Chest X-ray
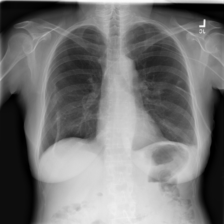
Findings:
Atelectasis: positive
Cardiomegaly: negative
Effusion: negative
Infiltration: negative
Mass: negative
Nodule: negative
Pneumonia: negative
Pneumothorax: negative
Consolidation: negative
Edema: negative
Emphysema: negative
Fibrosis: negative
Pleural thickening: negative
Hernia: negative